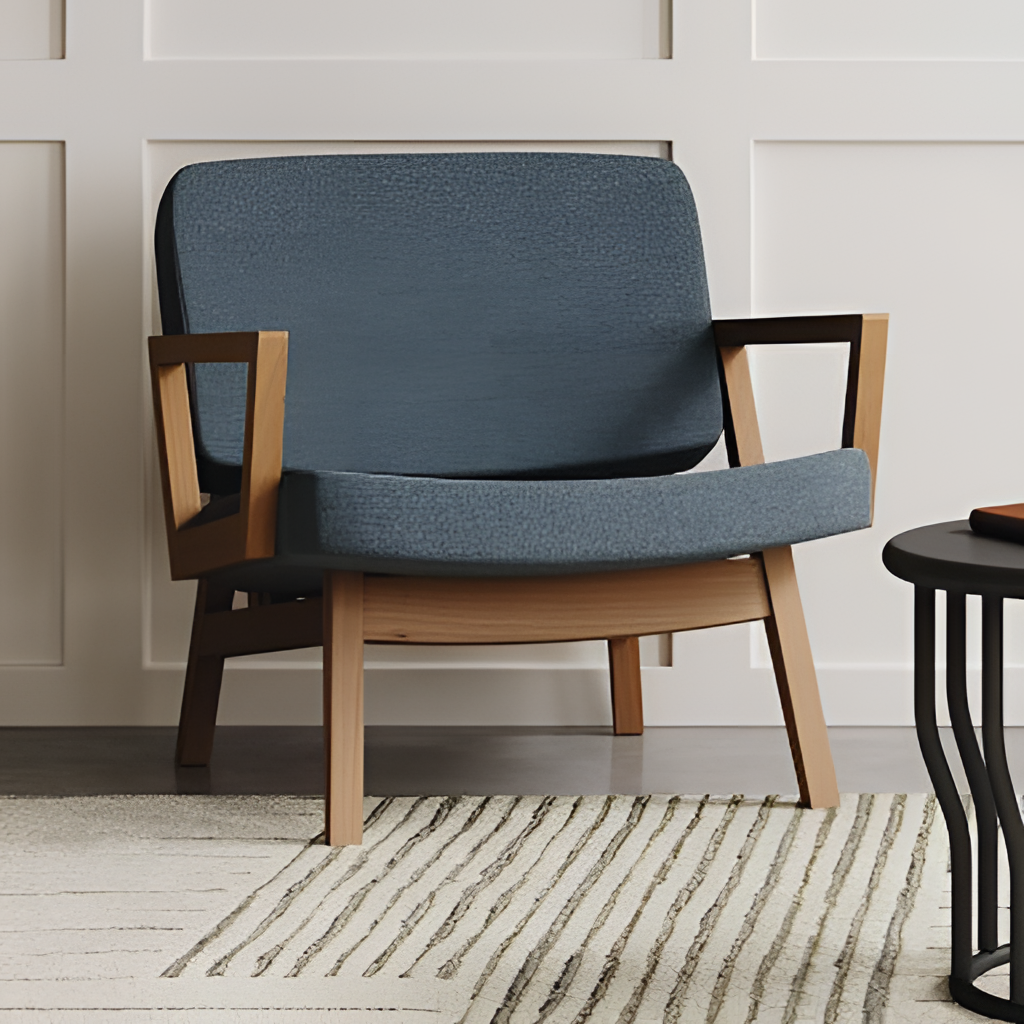
blue fabric armchair, living room, wood flooring, with plank pattern, modern, paint wallpaper, with solid pattern